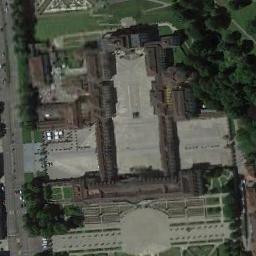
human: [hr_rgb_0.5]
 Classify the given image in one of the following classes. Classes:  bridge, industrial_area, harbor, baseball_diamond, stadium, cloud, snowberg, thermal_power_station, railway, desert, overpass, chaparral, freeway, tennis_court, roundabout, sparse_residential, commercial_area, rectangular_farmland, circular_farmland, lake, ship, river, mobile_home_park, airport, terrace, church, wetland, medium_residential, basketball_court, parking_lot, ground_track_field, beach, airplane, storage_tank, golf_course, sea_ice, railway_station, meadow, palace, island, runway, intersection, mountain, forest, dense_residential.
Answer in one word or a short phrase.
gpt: palace